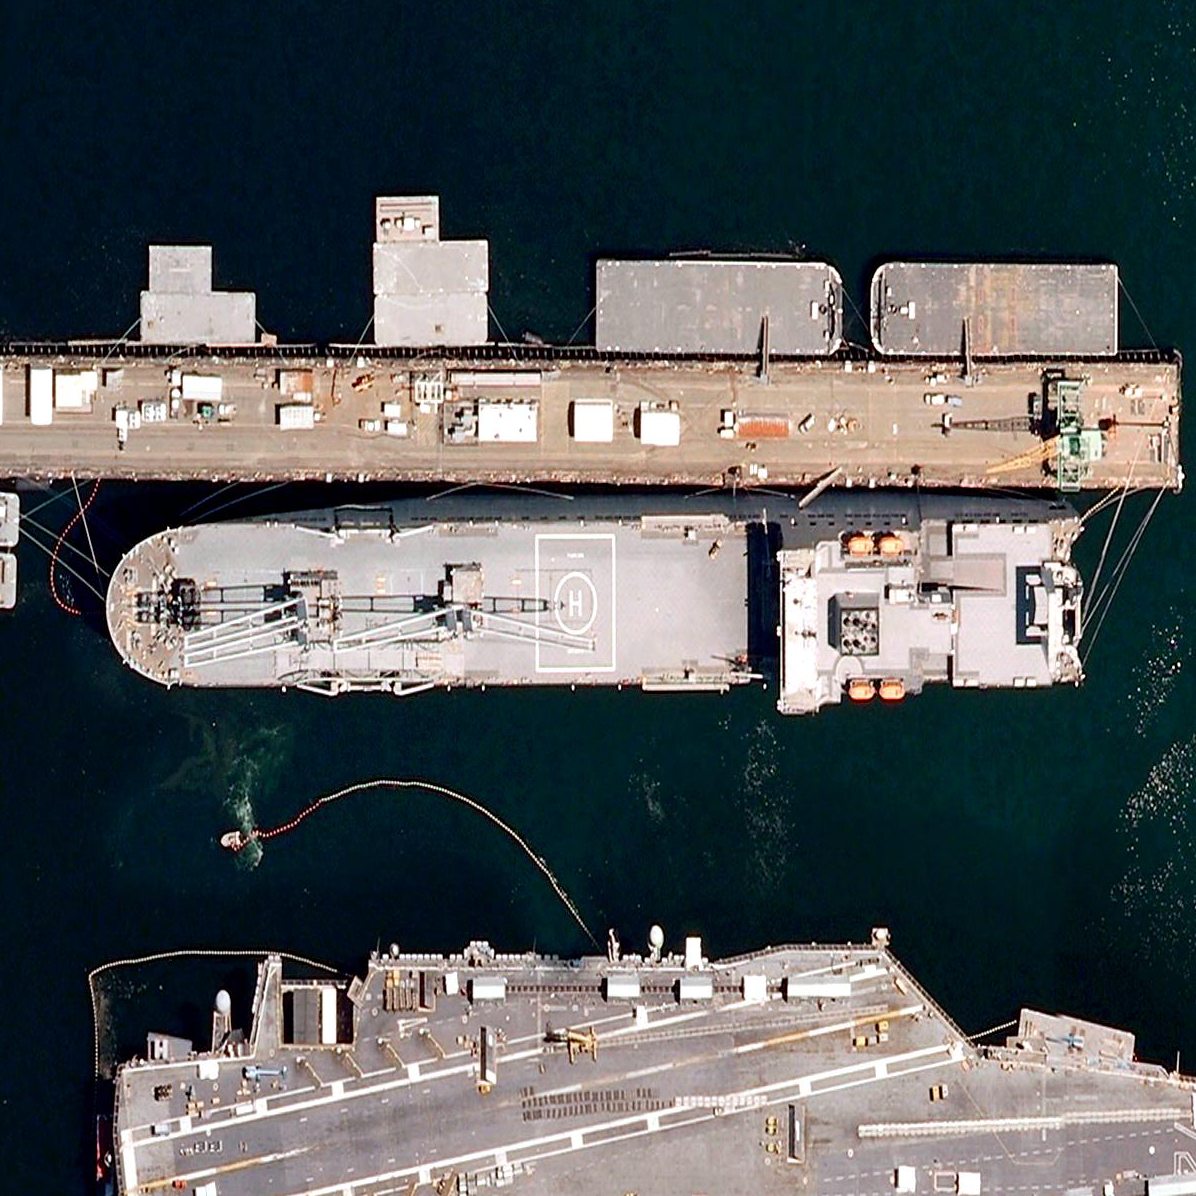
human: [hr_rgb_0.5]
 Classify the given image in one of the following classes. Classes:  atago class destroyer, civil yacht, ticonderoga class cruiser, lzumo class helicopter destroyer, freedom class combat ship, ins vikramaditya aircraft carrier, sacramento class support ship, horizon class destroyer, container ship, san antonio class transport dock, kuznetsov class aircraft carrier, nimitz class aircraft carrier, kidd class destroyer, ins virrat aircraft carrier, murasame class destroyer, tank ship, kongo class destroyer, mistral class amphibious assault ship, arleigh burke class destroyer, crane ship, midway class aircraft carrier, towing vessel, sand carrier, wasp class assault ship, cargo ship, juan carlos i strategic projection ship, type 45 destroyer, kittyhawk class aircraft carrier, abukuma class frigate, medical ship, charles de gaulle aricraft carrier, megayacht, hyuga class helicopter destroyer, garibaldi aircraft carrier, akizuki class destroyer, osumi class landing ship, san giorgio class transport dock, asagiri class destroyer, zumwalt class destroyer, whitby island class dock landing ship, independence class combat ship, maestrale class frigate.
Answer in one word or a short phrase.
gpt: Crane ship